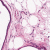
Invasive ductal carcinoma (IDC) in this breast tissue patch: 0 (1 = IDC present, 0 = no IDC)